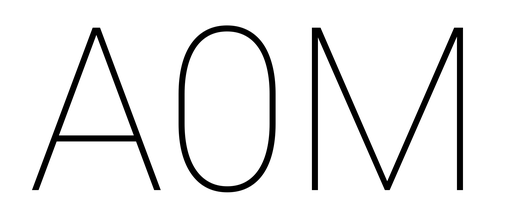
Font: Roboto_Thin